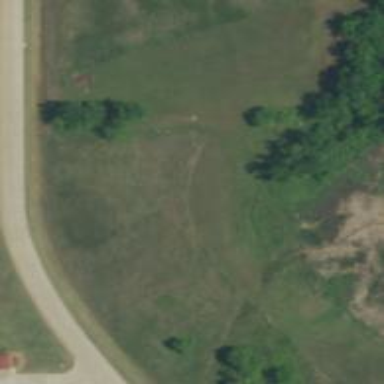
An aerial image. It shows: Disc golf basket.